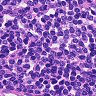
Metastatic tissue present: no